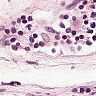
Metastatic tissue present: no